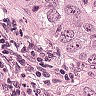
Metastatic tissue present: yes